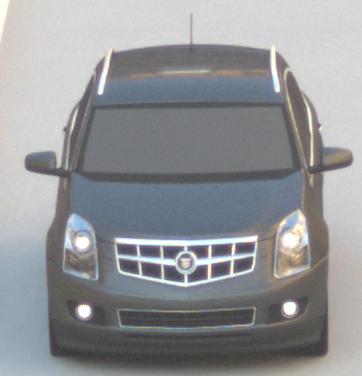
Make: Cadillac
Model: SRX 3.0 V6
Detailed model: SRX (II)
Model produced from: 2010/12
Model produced until: 2012/01
Doors: 5
Color: gray
Road condition: dry road
Daytime: morning or afternoon
Contrast: low contrast